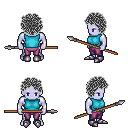
a pixel art fantasy rpg character, male body template, dark elf, purple skin, teal sleeveless shirt, magenta pants, gray curly afro hairstyle, metal boots, spear, four views (front, back, left, right), 2x2 character sprite sheet, small pixel art, hard edges, no anti-aliasing